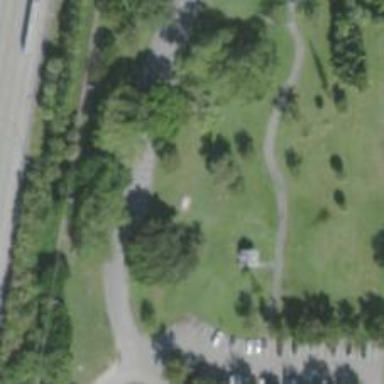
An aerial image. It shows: Disc golf hole.